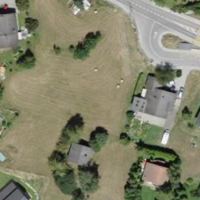
EUNIS habitat code: 55
Species observed at this site:
Melitaea didyma